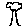
Label: tree